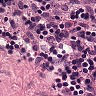
Metastatic tissue present: no